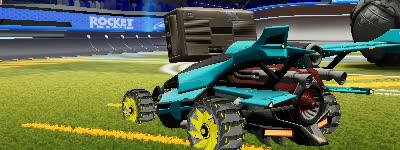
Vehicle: aftershock